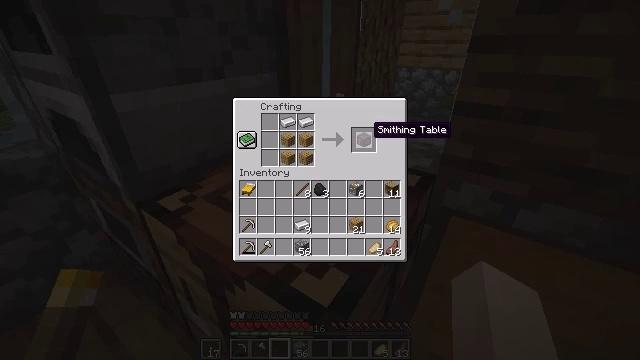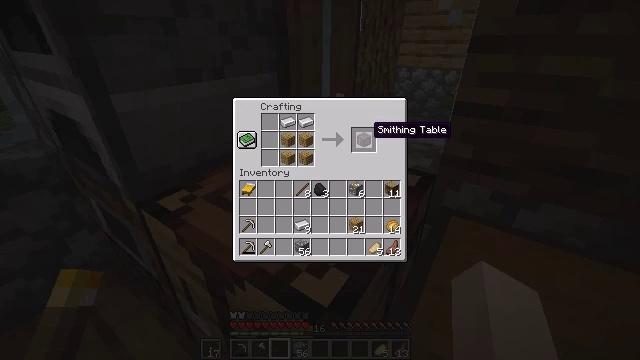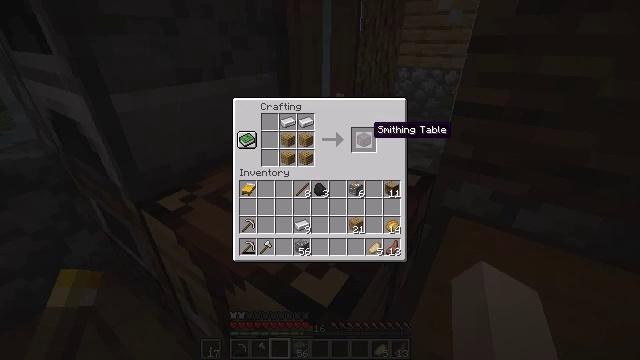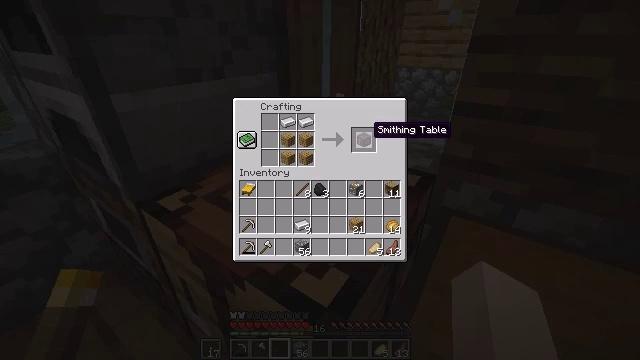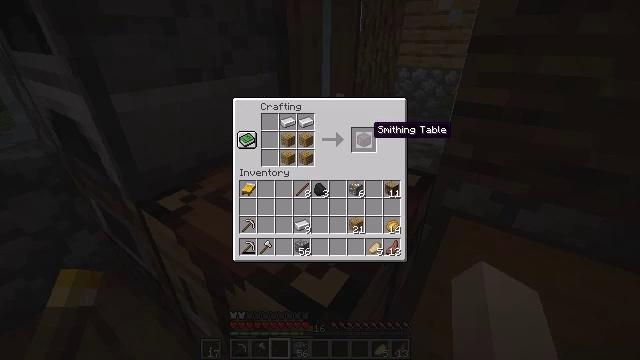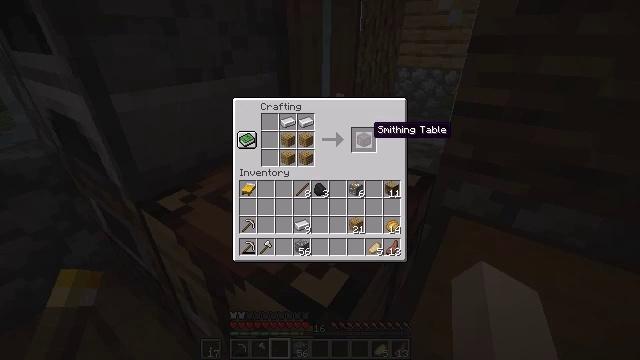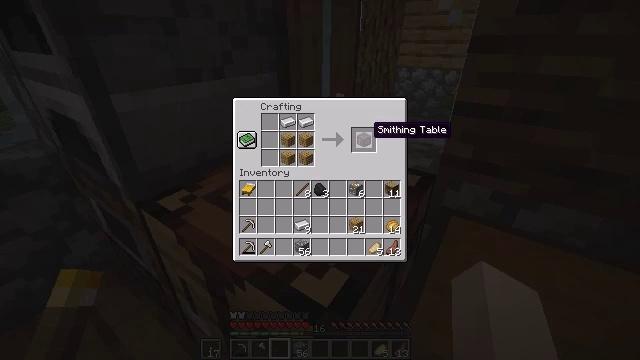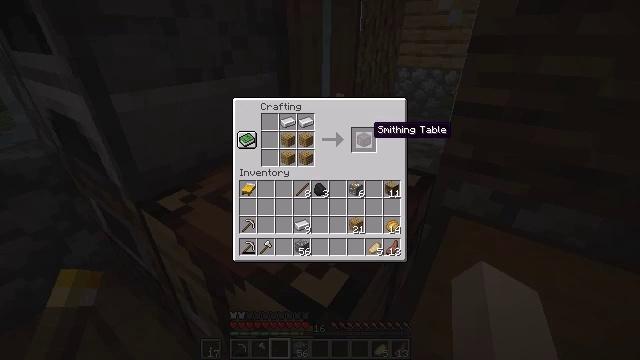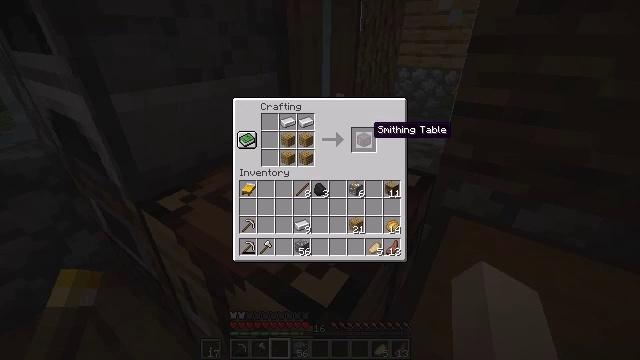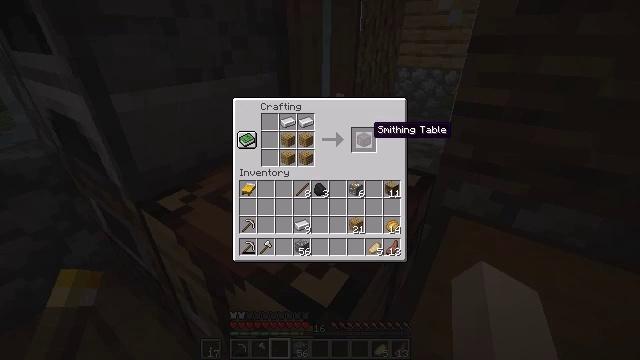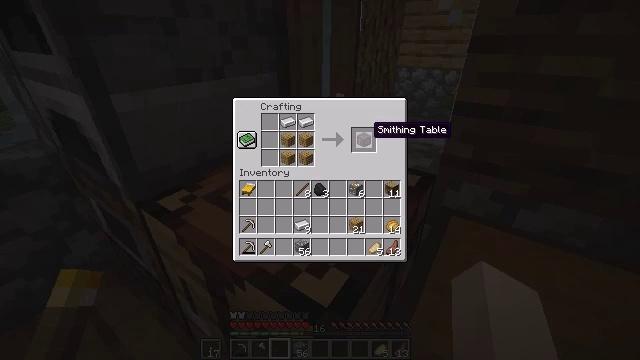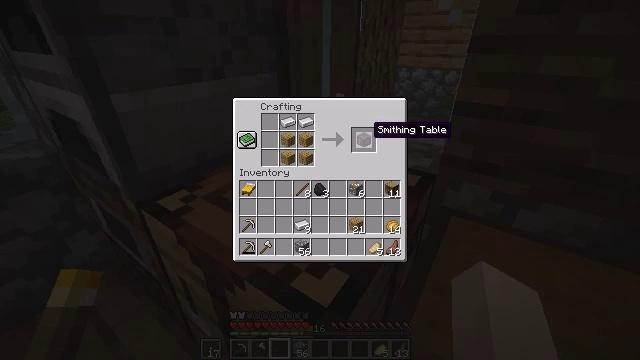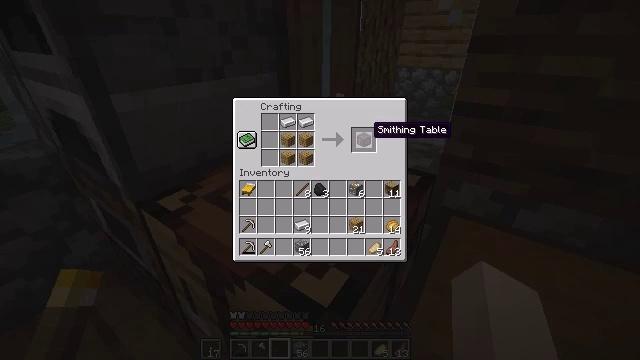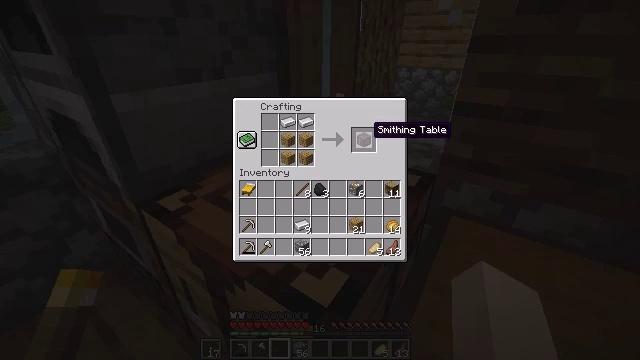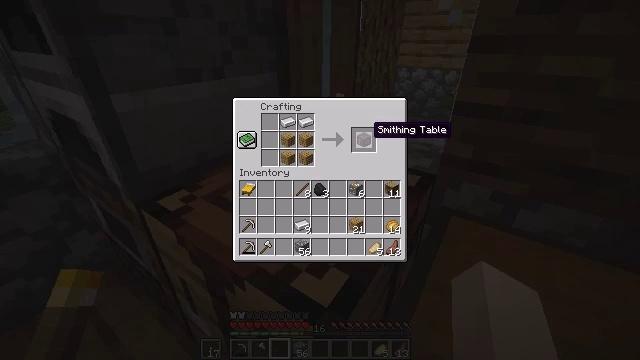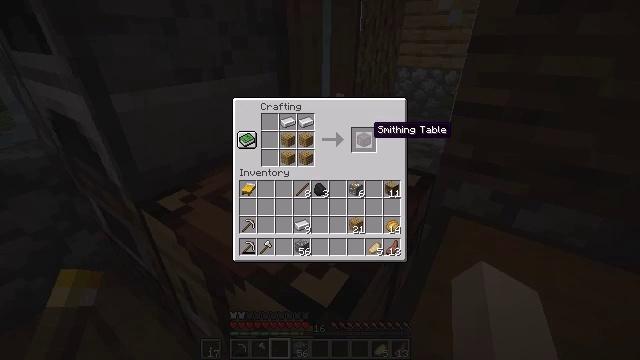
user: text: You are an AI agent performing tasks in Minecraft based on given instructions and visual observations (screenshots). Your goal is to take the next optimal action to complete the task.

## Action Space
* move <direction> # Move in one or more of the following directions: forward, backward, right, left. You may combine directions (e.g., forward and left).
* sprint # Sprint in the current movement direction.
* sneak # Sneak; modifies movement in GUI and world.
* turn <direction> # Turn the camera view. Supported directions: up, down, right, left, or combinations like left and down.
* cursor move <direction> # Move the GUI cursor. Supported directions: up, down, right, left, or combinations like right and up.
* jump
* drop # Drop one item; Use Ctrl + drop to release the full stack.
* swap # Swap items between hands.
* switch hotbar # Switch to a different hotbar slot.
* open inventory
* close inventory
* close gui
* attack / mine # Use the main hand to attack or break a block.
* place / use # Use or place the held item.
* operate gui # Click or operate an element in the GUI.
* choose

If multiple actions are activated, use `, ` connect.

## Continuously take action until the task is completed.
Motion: motion action
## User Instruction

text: Assemble a smithing table with the appropriate materials.
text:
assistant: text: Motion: no_op
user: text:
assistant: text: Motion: no_op
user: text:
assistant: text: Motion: no_op
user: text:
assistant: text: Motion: no_op
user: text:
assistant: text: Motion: no_op
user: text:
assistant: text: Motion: no_op
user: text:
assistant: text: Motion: no_op
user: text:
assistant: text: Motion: no_op
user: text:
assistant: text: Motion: no_op
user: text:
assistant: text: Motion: no_op
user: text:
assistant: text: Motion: no_op
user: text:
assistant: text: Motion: no_op
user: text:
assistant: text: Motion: no_op
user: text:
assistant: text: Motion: no_op
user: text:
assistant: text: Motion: no_op
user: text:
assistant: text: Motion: no_op
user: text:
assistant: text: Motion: no_op
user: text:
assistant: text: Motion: no_op
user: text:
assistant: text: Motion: no_op
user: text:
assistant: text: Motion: no_op
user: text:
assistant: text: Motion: no_op
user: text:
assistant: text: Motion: no_op
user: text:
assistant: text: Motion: no_op
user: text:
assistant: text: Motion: no_op
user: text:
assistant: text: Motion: no_op
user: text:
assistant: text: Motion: no_op
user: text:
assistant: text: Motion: no_op
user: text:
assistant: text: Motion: no_op
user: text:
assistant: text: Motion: no_op
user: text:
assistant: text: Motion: no_op